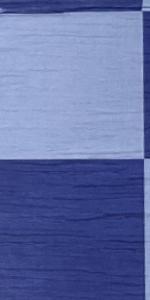
Label: Empty